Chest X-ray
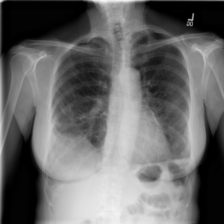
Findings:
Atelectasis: negative
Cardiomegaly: negative
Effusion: negative
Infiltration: negative
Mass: negative
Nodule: negative
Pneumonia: negative
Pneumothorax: positive
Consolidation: negative
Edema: negative
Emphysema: negative
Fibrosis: negative
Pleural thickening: negative
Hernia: negative